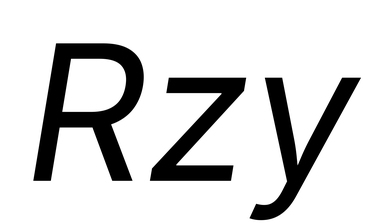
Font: Inter-Italic_Italic